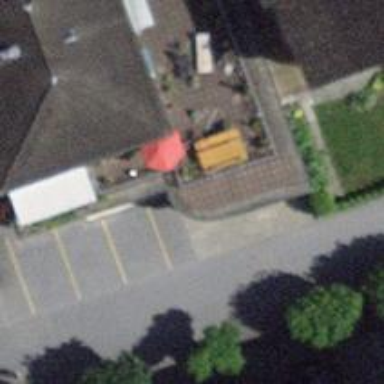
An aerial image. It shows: Restaurant.